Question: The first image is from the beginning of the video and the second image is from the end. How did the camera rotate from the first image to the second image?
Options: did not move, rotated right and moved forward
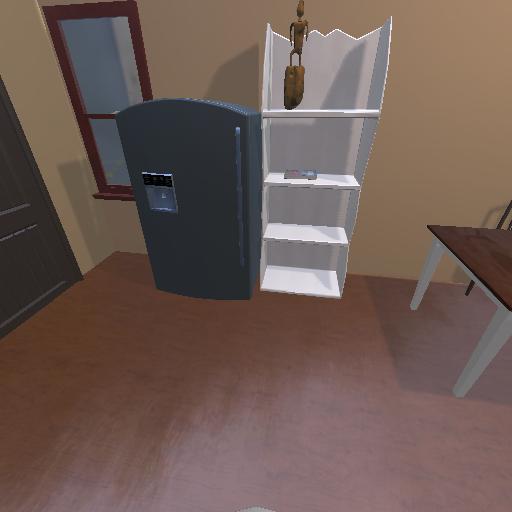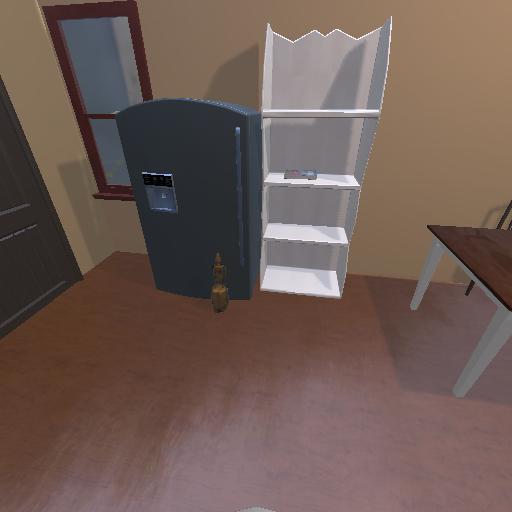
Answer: did not move